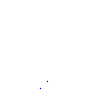
Particle: pion